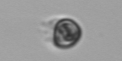
Label: nanoplankton_mix